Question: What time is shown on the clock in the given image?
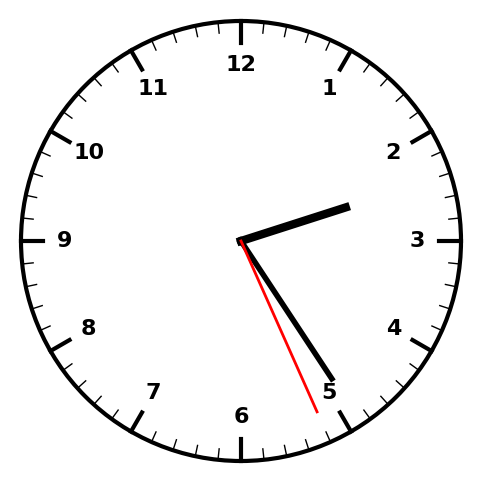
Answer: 02:24:26